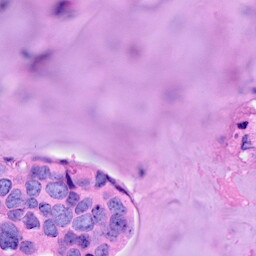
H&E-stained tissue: Breast